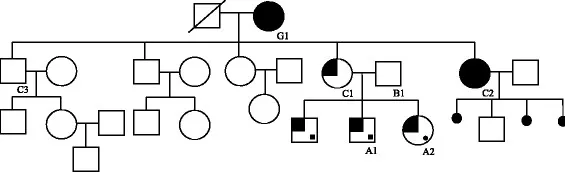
Family pedigree showing the carriers of the (X;22) translocation and X mosaicism.
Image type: radiology (x_ray)